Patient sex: M
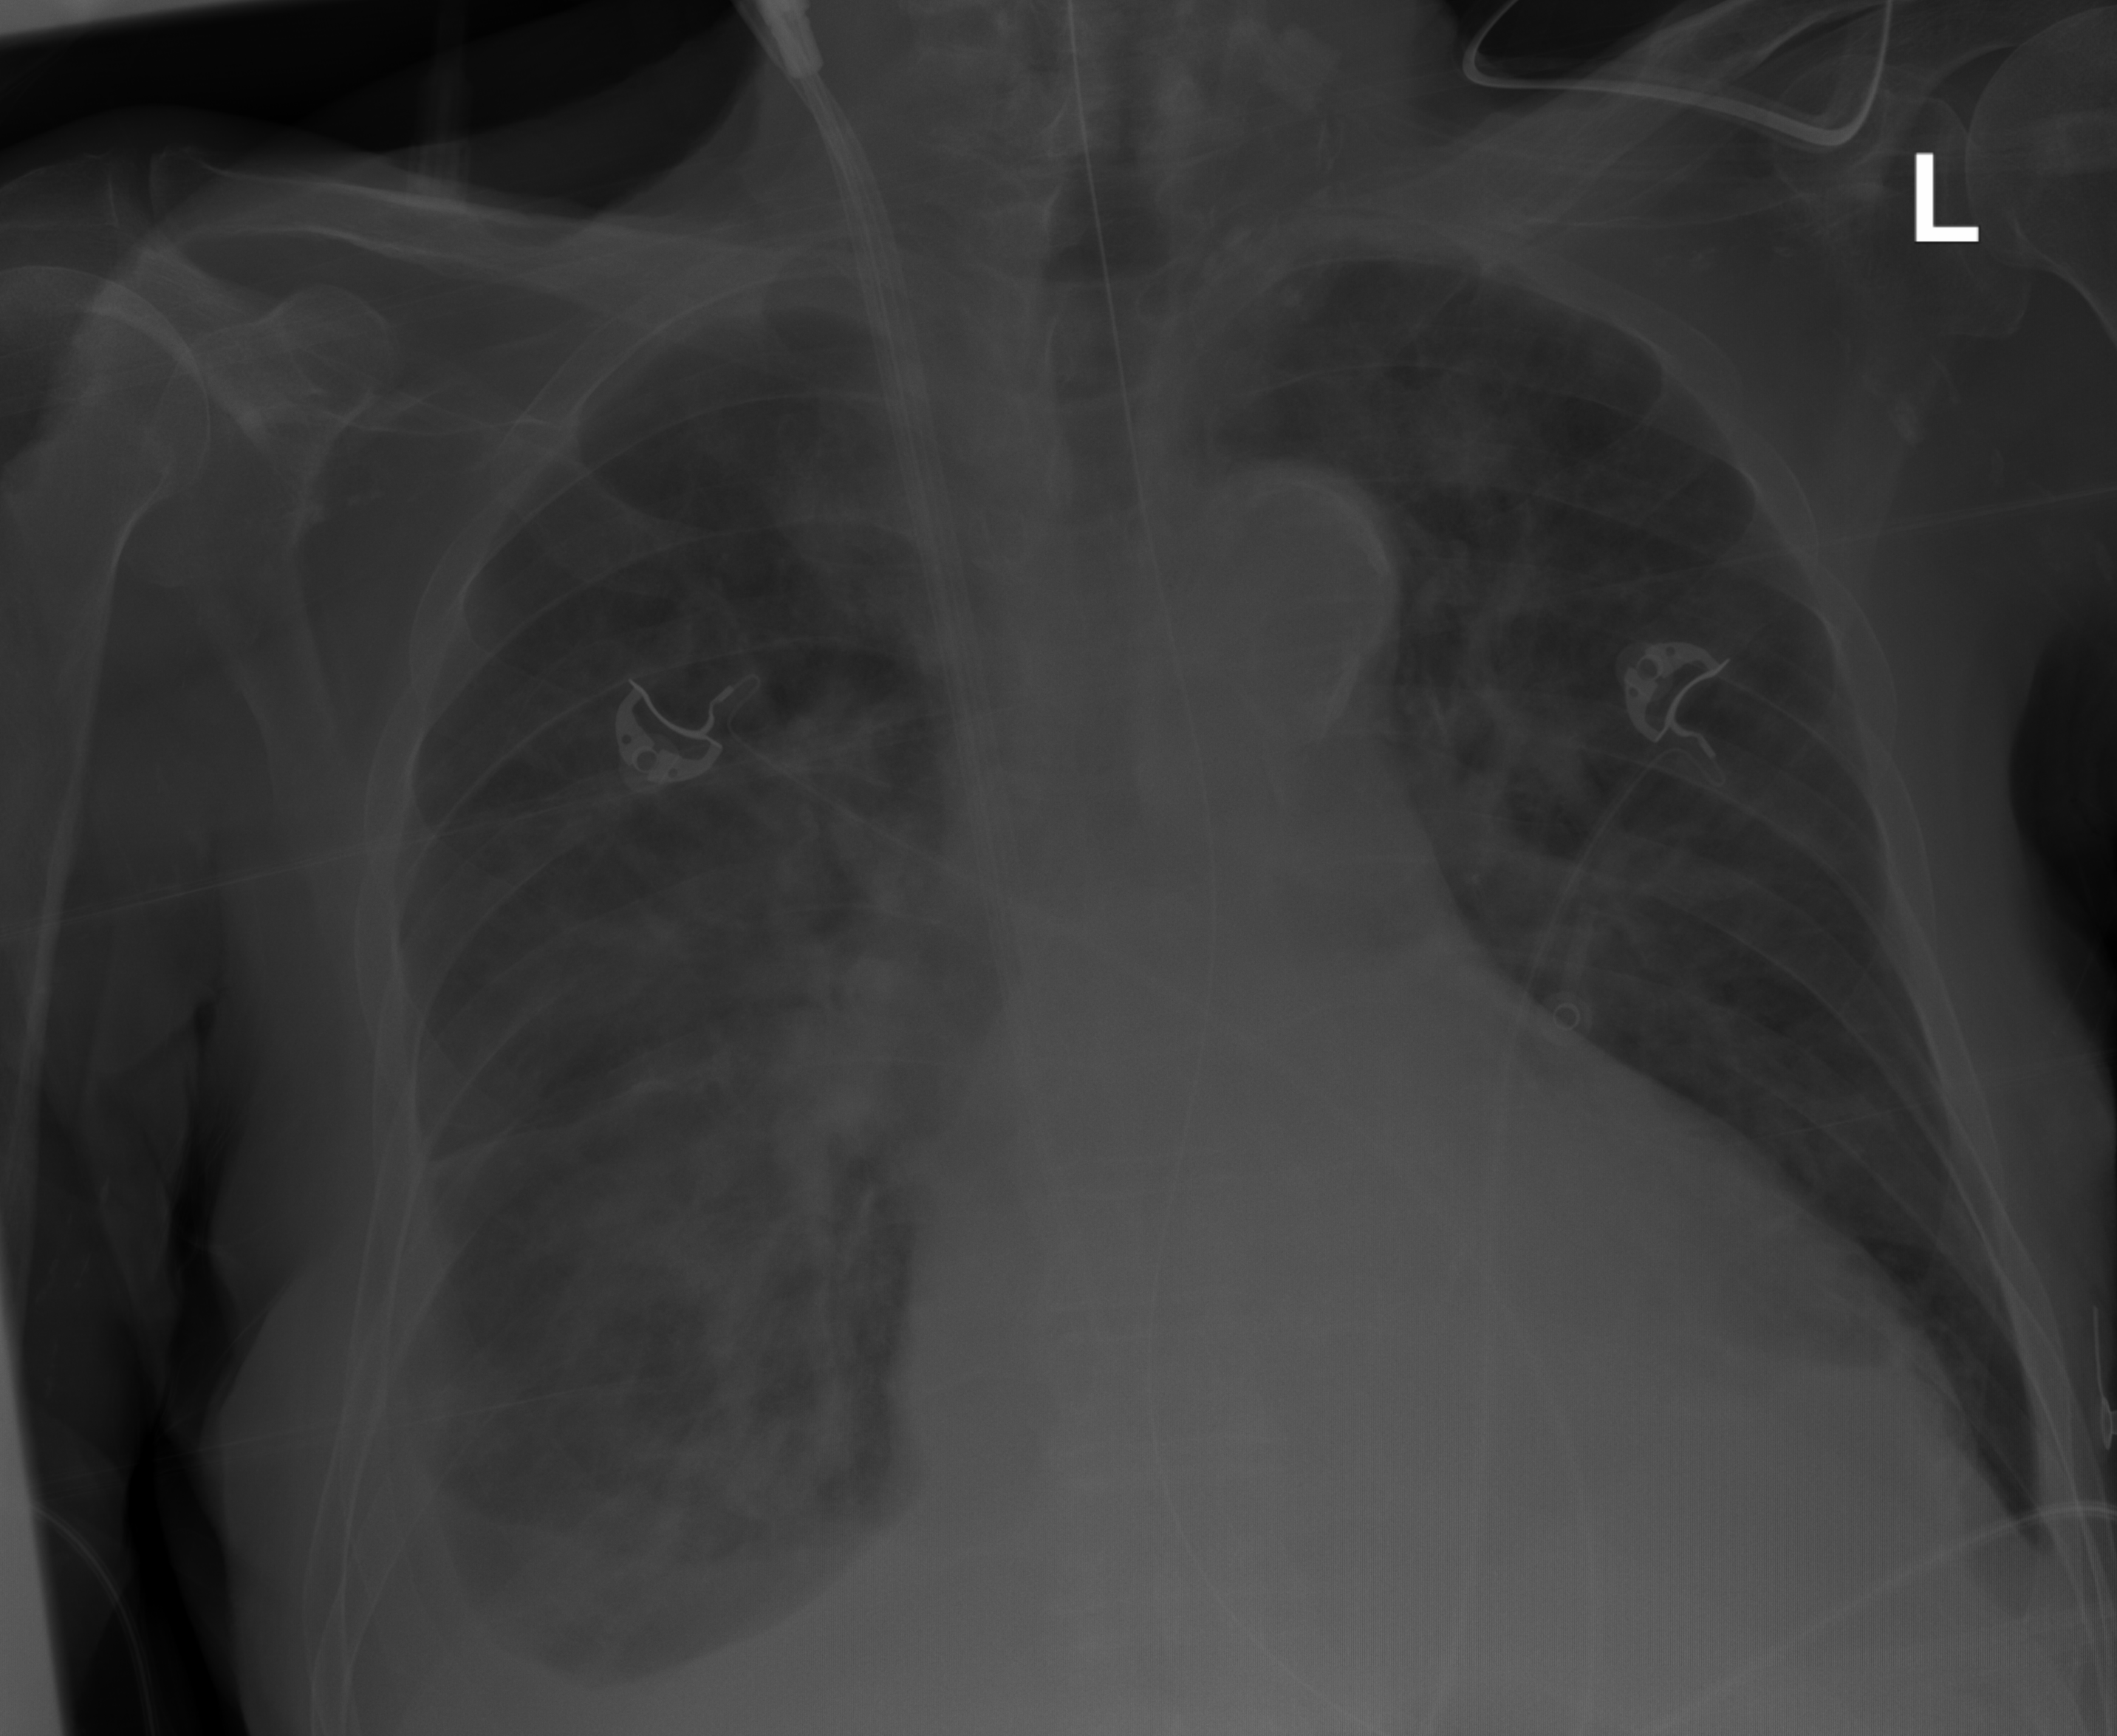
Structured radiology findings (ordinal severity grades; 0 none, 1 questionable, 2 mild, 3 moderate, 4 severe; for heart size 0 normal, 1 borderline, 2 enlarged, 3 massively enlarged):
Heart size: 1
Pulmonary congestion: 2
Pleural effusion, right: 3
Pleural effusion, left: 2
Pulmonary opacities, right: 2
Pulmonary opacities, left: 2
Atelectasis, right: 2
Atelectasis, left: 2